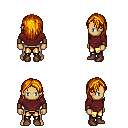
a pixel art fantasy rpg character, male body template, human, tanned skin, maroon long-sleeve shirt, gold greaves, dark blonde long hairstyle, leather bracers, brown shoes, four views (front, back, left, right), 2x2 character sprite sheet, small pixel art, hard edges, no anti-aliasing